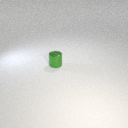
small green metal cylinder